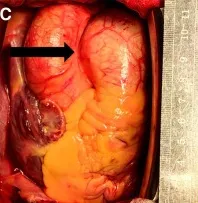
Preoperative and postoperative data. (D,E) are postoperative pulmonary artery CTA images demonstrating restoration of normal diameter in the main pulmonary artery, approximately 2.6 cm.
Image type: medical_photograph (other_medical_photograph)